Field crop: tomato
Growth stage: 2
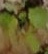
Species: solanum